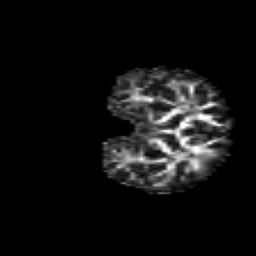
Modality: FA
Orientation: coronal
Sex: female
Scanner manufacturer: siemens
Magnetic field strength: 3 T
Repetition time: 5 s
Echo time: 0.071 s